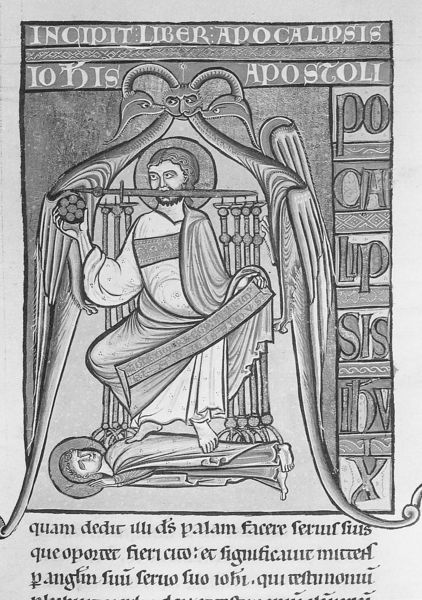
Titel: Bibel (Psalmen bis Neues Testament)
Institution: Clermont-Ferrand, Bibliothèque Municipale
Schlagwörter: flügel, gott, hand, mann, weiß, sitzen, grau, schwarz, zeichnung, tiere, hochformat, bart, bibel, falten, halten, johannes, stehen, tod, vorhang, kirche, mantel, sitzend, frucht, früchte, skulptur, statue, schrift, liegen, thron, faltenwurf, liegend, waage, buch, fuss, barfuß, schwarzweiß, text, bleistift, kerzenständer, heiligenschein, jesus, apokalypse, heiliger, schriftrolle, hörner, traube, geweih, ungeheuer, beissen, insignien, banderole, hades, zeichung, latein, richten, lateinisch, apostel, buchmalerei, evangelium, ungehäuer, hönrer, waahe